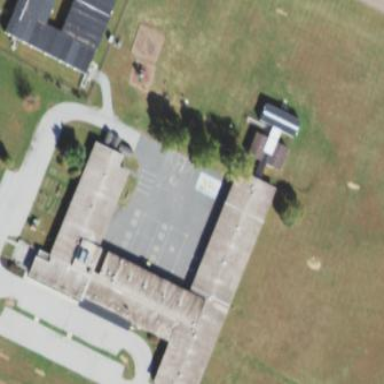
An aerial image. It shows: Schoolyard with asphalt surface.